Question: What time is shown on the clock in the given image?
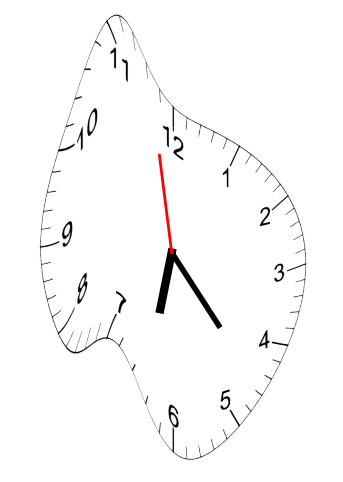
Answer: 06:22:58